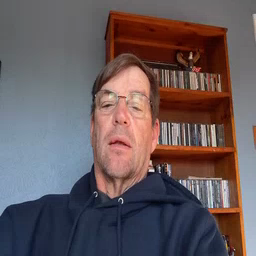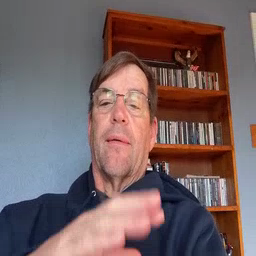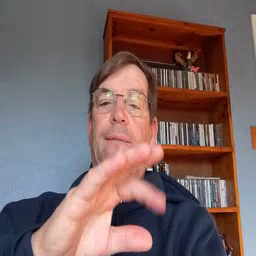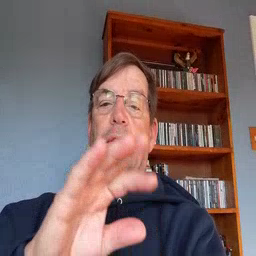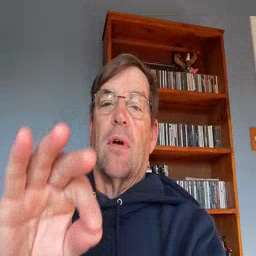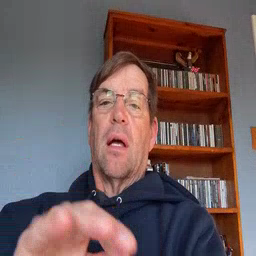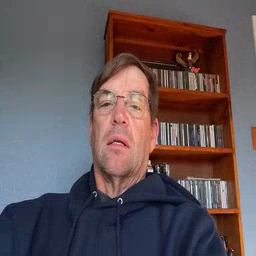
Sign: frenchfries